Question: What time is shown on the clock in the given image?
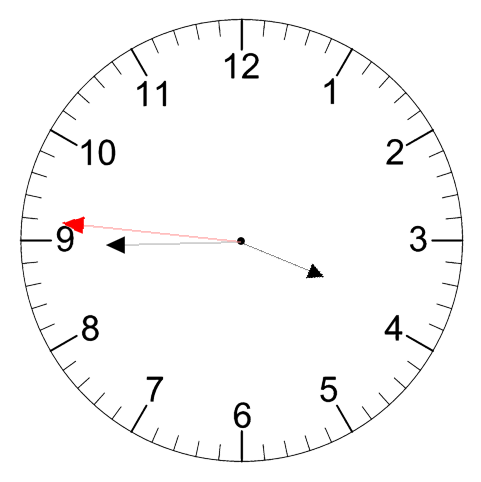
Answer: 03:44:46